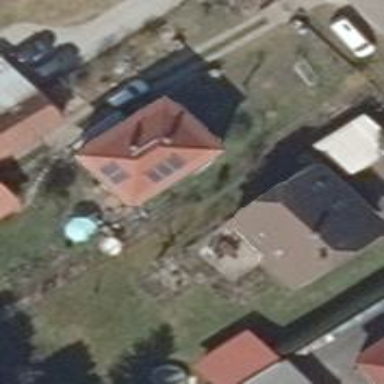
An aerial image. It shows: Detached building with half-hipped roof.